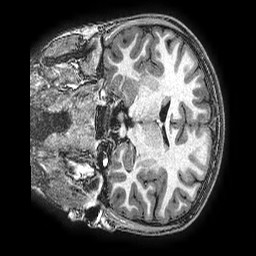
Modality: T1w
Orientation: coronal
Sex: male
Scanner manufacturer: ge
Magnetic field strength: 3 T
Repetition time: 0.0077 s
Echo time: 0.003436 s